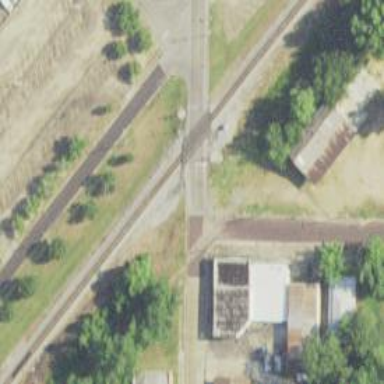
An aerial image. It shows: Abandoned railway spur.